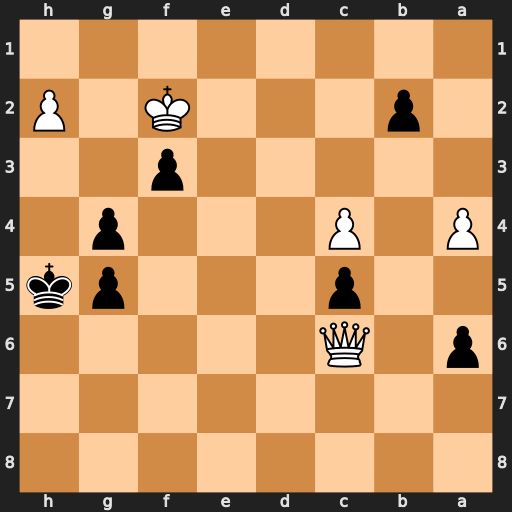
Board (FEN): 8/8/p1Q5/2p3pk/P1P3p1/5p2/1p3K1P/8
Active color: b
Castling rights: -
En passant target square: -
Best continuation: b1=Q Qe8+ Qg6 Qh8+ Qh6